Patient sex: M
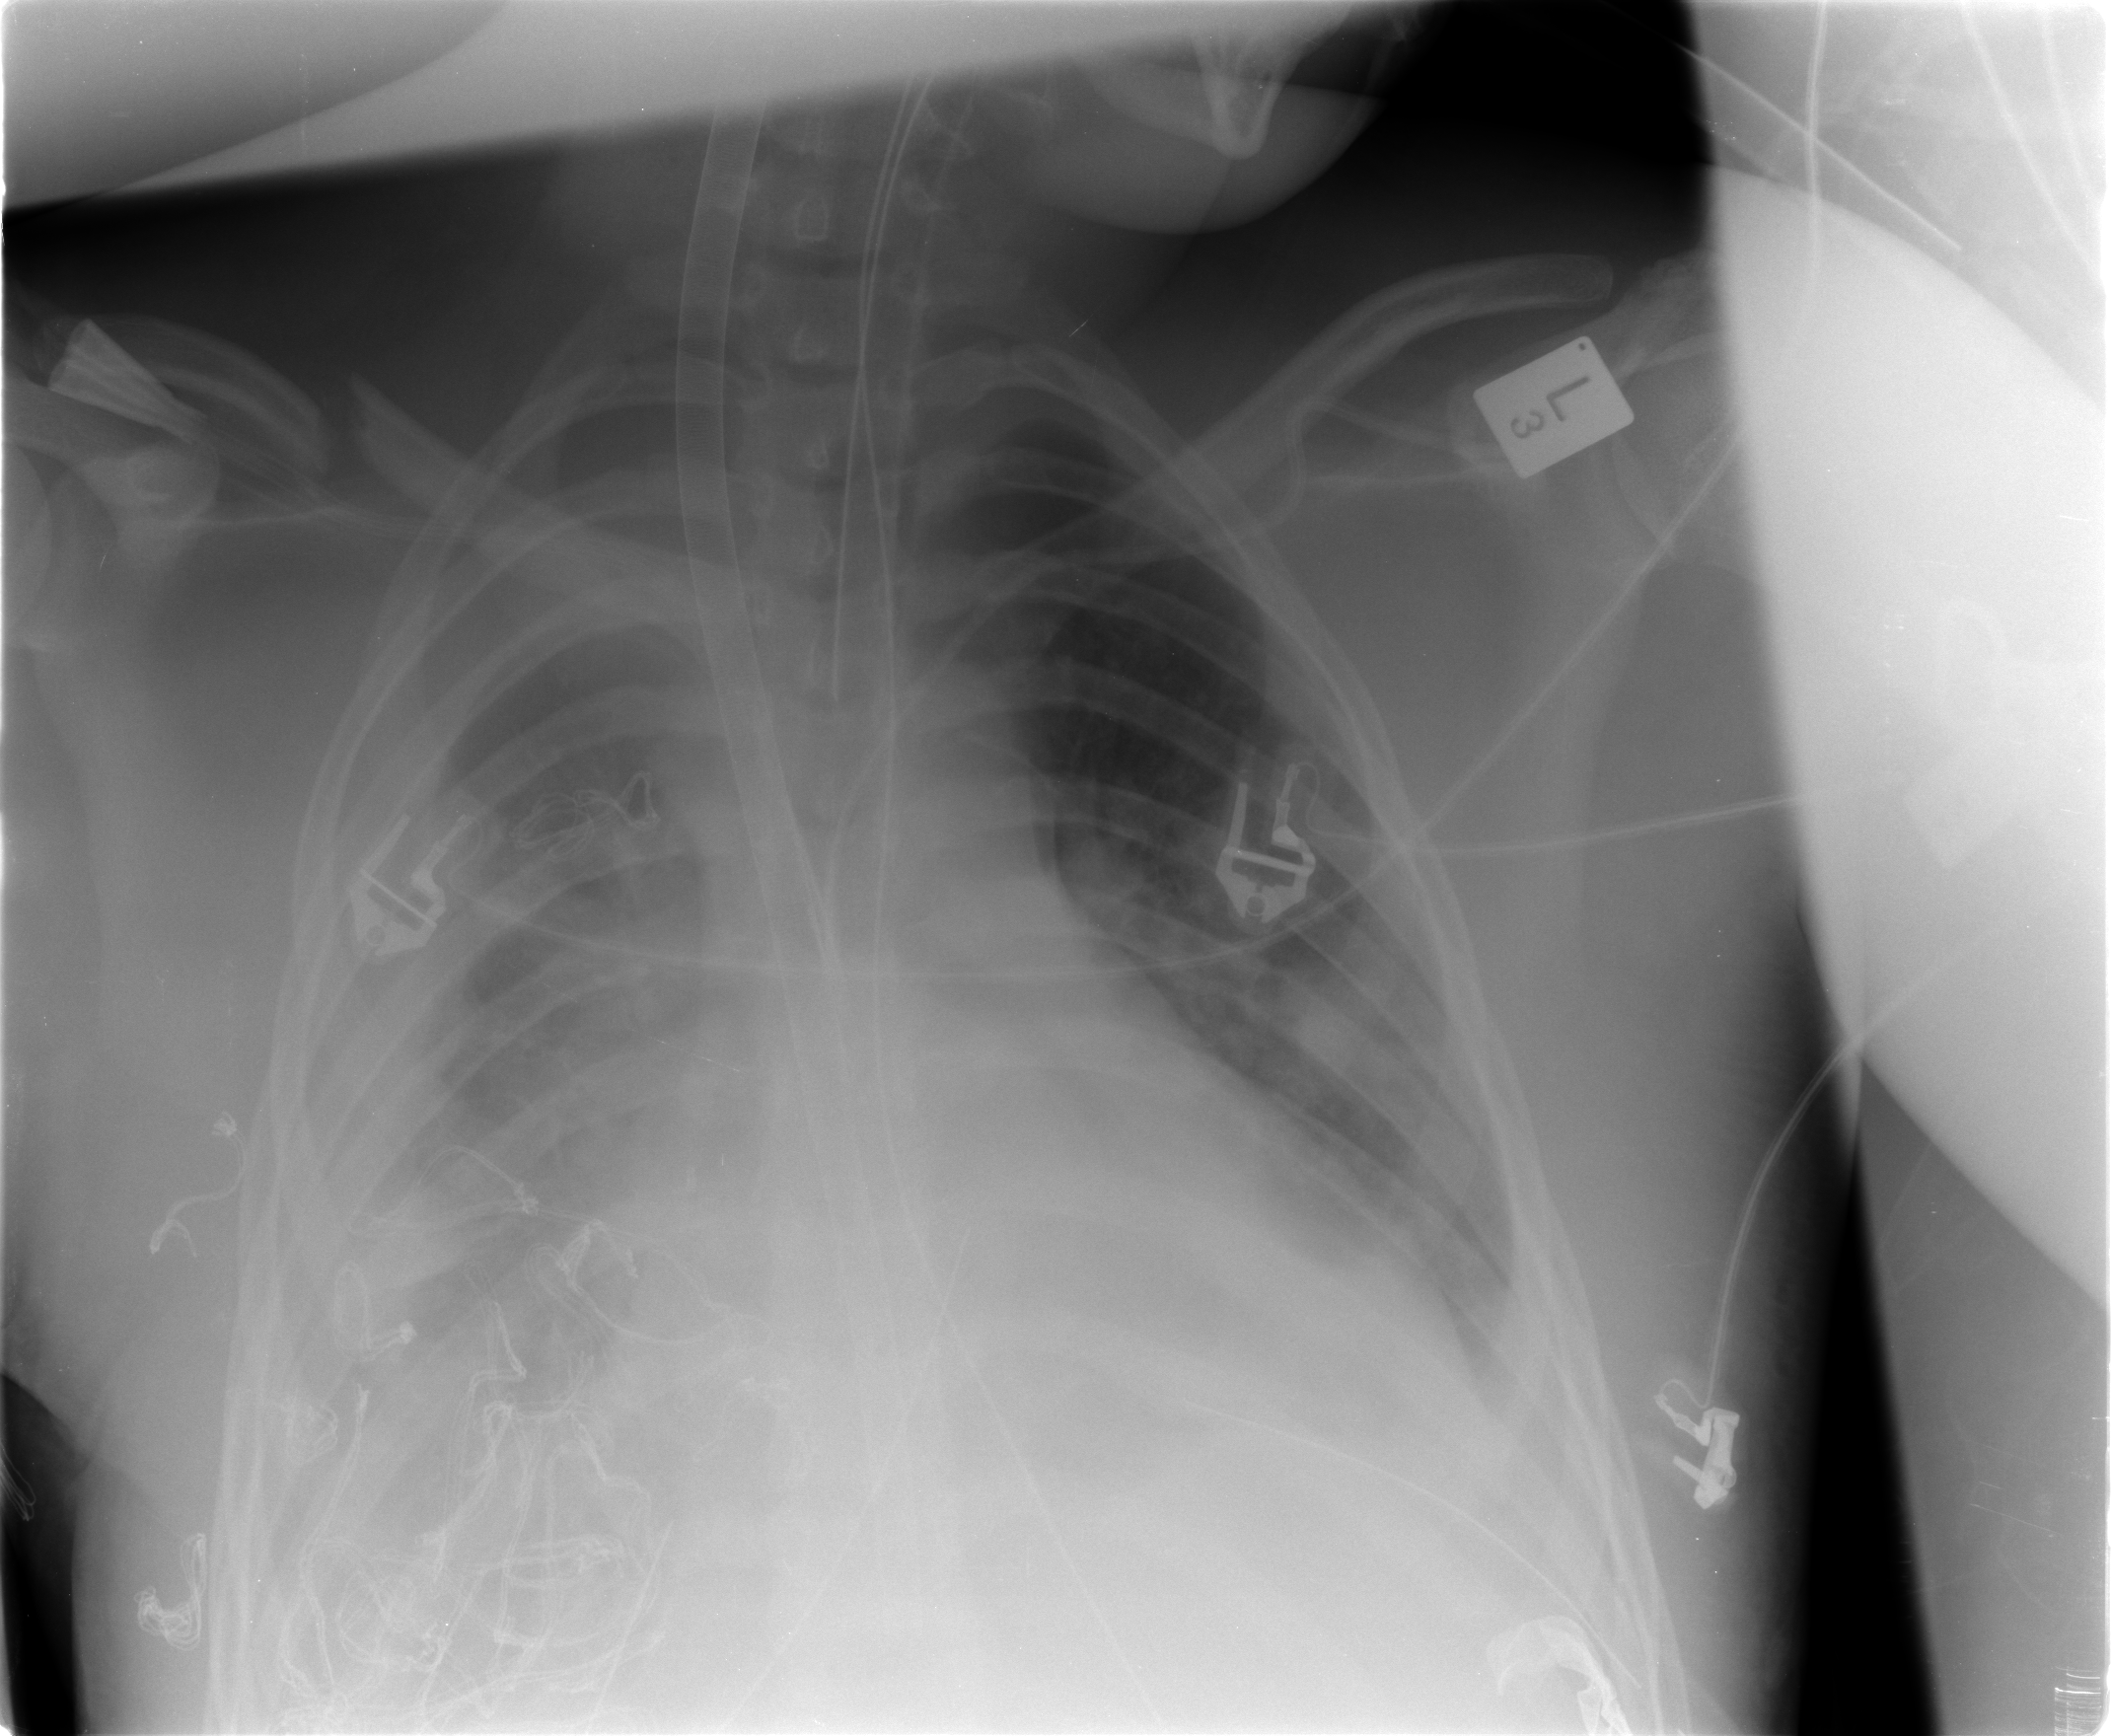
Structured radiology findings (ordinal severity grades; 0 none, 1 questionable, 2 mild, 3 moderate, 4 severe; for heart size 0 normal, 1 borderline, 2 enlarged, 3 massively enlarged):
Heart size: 3
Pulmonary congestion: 3
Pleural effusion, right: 3
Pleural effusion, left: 1
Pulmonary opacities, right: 3
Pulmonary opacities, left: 2
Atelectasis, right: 3
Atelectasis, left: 2